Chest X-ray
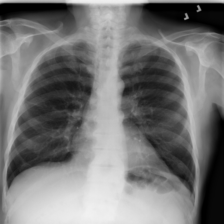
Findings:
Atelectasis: negative
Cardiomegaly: negative
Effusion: negative
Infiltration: negative
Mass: negative
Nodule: negative
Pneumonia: negative
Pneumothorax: negative
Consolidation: negative
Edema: negative
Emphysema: negative
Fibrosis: negative
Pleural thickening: negative
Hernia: negative